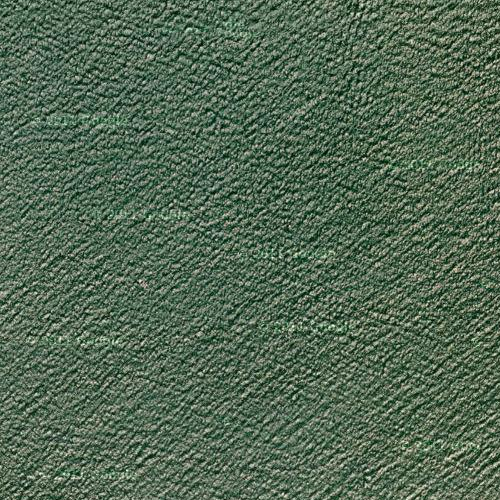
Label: sydney